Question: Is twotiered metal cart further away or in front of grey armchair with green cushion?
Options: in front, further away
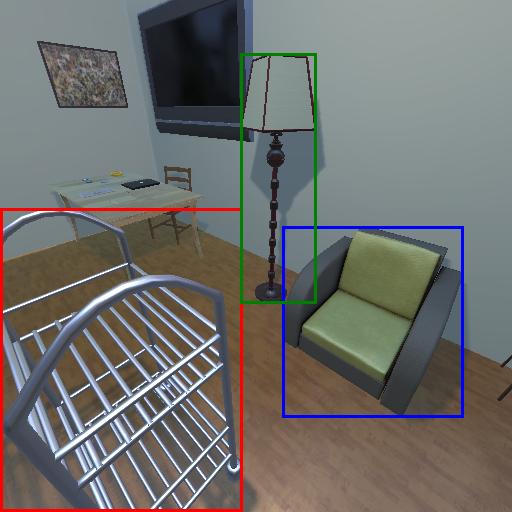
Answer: in front